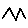
Label: zigzag